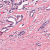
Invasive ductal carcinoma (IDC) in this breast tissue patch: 1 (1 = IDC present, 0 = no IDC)